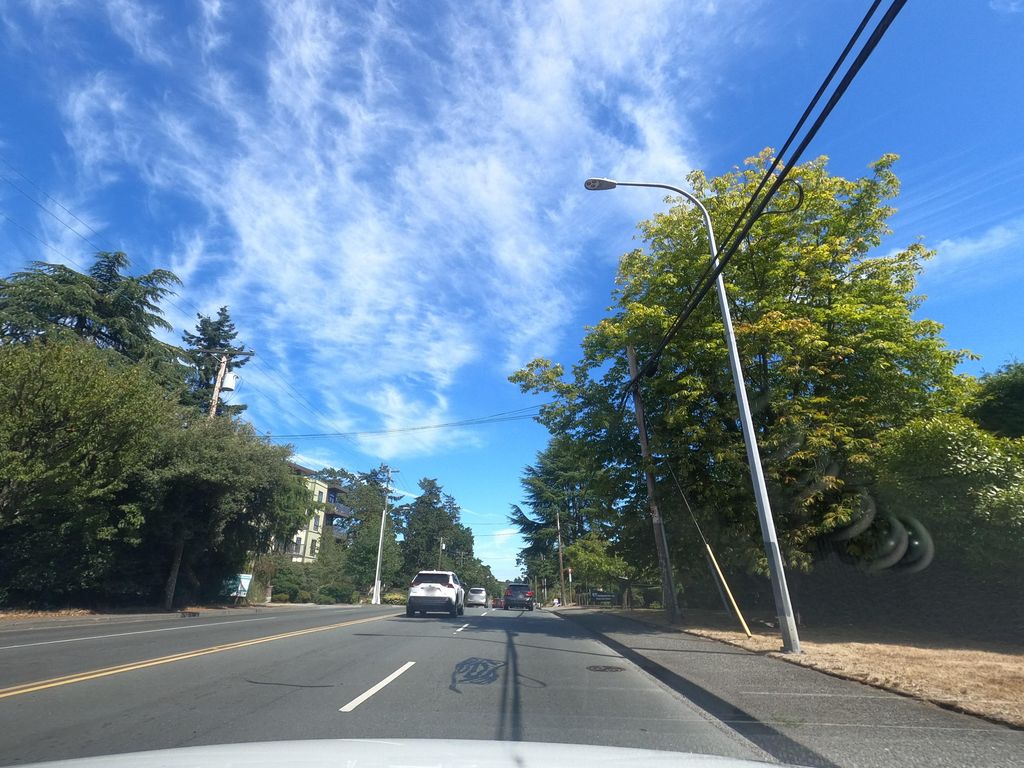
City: victoria